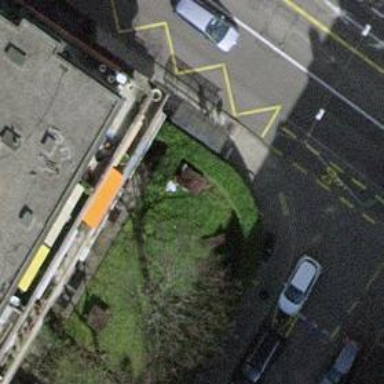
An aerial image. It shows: Concrete sidewalk leading to public transport platform.